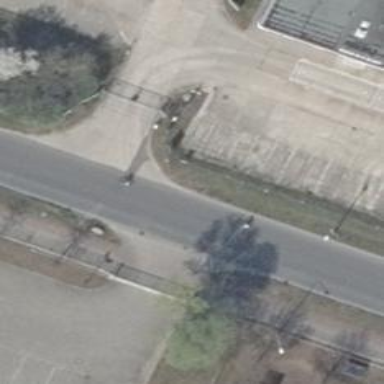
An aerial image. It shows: Residential road with asphalt surface. There are sidewalks on both sides and cycle track on the left.